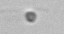
Label: nanoplankton_mix